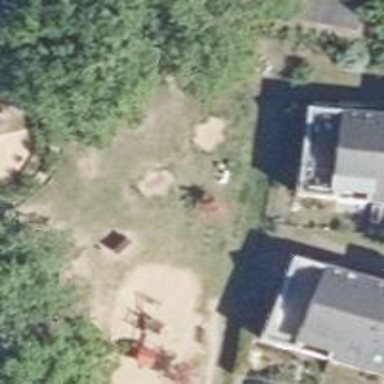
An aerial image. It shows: Playground with swings.